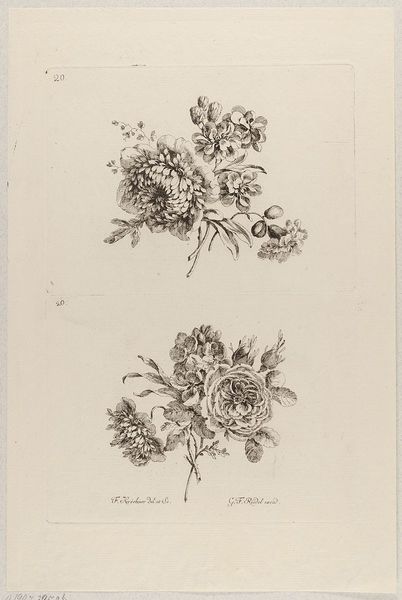
Titel: Zwei kleine Blumensträuße, Blatt 20 aus der Folge 'V. Cahier de Fleurs Inventes Dessines et Gravees par F. Kirschner à Paris au Fosser'
Künstler: Friedrich Kirschner
Standort: Hamburg
Institution: Museum für Kunst und Gewerbe Hamburg
Schlagwörter: blumen, zeichnung, grafik, graphik, monochrom, fotografie, photographie, druckgraphik, schwarzweiss, druckgrafik, radierung, text, buchseite, einfarbig, gebinde, schnittblumen, reproduktionen, druckerzeugnisse, blüte, blumenstrauß, ornamentstich, vorlageblätter